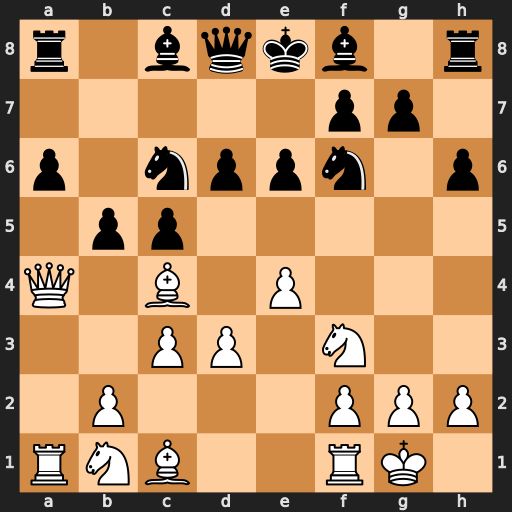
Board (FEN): r1bqkb1r/5pp1/p1nppn1p/1pp5/Q1B1P3/2PP1N2/1P3PPP/RNB2RK1
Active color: w
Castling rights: kq
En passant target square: -
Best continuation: Bxb5 axb5 Qxa8